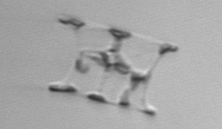
Label: Eucampia